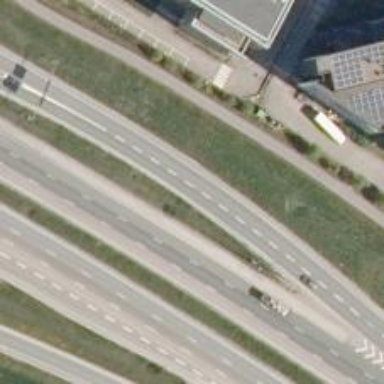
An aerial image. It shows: Motorway junction.